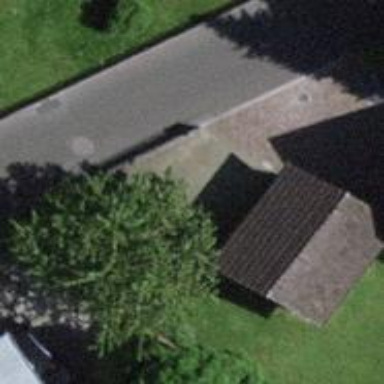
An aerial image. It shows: Garage.